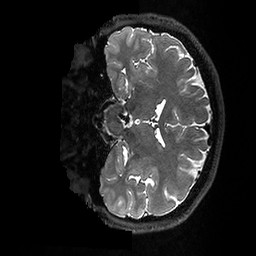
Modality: T2w
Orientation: coronal
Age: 32
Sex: male
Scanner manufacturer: ge
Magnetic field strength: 3 T
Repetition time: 3.202 s
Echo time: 0.06636 s